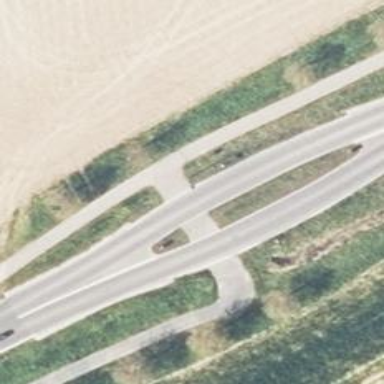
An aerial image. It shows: Asphalt path.